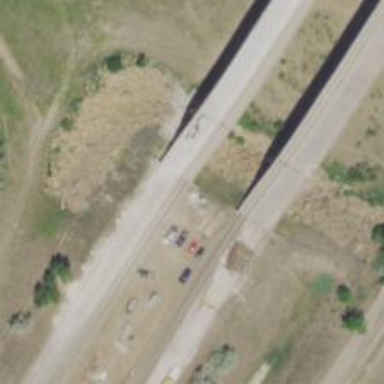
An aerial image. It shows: Viaduct bridge on asphalt motorway.